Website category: jobs
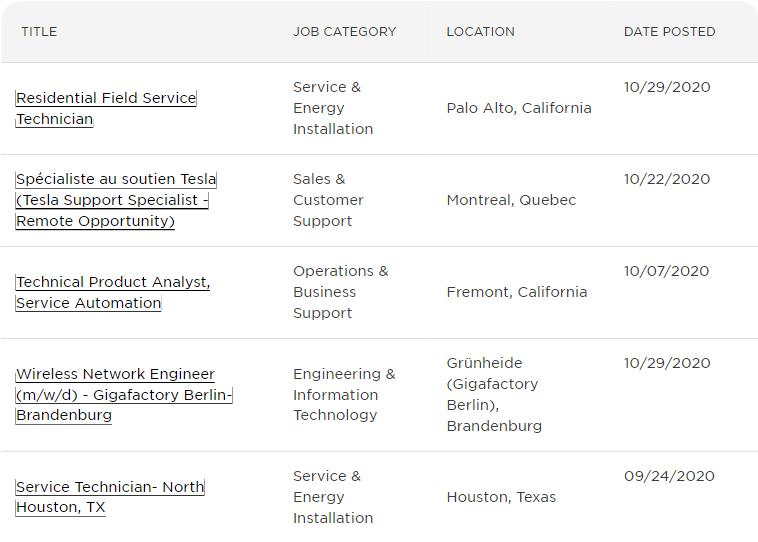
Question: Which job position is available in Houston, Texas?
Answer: Service Technician- North Houston, TX

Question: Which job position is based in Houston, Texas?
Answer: Service Technician- North Houston, TX

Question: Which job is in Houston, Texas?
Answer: Service Technician- North Houston, TX

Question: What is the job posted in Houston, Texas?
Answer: Service Technician- North Houston, TX

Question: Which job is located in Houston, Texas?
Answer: Service Technician- North Houston, TX

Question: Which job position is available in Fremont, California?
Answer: Technical Product Analyst, Service Automation

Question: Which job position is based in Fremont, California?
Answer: Technical Product Analyst, Service Automation

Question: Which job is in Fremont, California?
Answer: Technical Product Analyst, Service Automation

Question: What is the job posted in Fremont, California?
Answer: Technical Product Analyst, Service Automation

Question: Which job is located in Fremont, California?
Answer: Technical Product Analyst, Service Automation

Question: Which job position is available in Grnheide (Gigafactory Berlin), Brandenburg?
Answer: Wireless Network Engineer (m/w/d) - Gigafactory Berlin-Brandenburg

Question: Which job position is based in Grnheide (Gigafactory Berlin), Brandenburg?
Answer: Wireless Network Engineer (m/w/d) - Gigafactory Berlin-Brandenburg

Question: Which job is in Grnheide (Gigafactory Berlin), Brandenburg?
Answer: Wireless Network Engineer (m/w/d) - Gigafactory Berlin-Brandenburg

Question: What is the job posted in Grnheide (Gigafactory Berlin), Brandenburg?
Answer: Wireless Network Engineer (m/w/d) - Gigafactory Berlin-Brandenburg

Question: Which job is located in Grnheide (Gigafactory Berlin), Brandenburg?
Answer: Wireless Network Engineer (m/w/d) - Gigafactory Berlin-Brandenburg

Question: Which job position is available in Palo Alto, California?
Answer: Residential Field Service Technician

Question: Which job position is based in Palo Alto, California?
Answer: Residential Field Service Technician

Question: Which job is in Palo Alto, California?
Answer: Residential Field Service Technician

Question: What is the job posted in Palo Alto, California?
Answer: Residential Field Service Technician

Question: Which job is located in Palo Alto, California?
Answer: Residential Field Service Technician

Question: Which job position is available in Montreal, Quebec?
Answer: Spcialiste au soutien Tesla (Tesla Support Specialist - Remote Opportunity)

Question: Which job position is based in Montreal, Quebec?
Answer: Spcialiste au soutien Tesla (Tesla Support Specialist - Remote Opportunity)

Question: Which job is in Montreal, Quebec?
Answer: Spcialiste au soutien Tesla (Tesla Support Specialist - Remote Opportunity)

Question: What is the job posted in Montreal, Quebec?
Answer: Spcialiste au soutien Tesla (Tesla Support Specialist - Remote Opportunity)

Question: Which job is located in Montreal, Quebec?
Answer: Spcialiste au soutien Tesla (Tesla Support Specialist - Remote Opportunity)